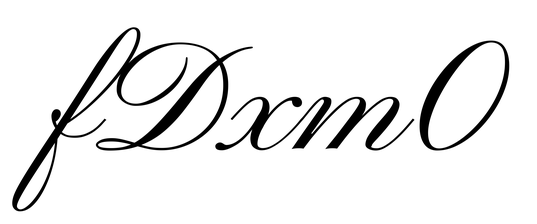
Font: PinyonScript-Regular